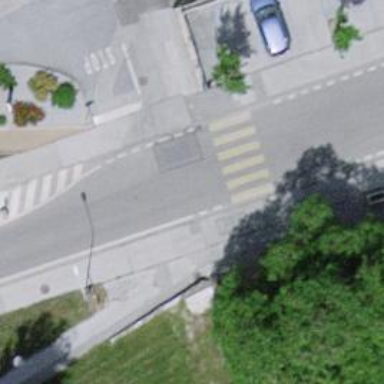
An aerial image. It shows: Marked crossing on footway.